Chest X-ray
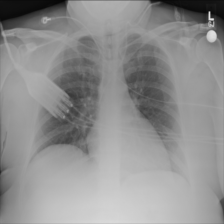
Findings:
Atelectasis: negative
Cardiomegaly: negative
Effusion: negative
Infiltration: negative
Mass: negative
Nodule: negative
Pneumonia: negative
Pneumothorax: negative
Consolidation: negative
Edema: negative
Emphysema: negative
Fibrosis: negative
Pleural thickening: negative
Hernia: negative